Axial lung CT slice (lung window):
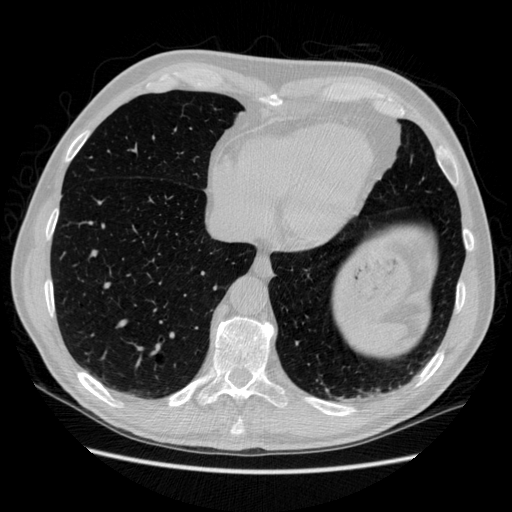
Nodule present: no